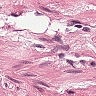
Metastatic tissue present: no